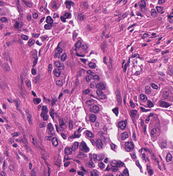
Tumor epithelial tissue: yes
Tumor-associated stroma tissue: yes
Normal tissue: no